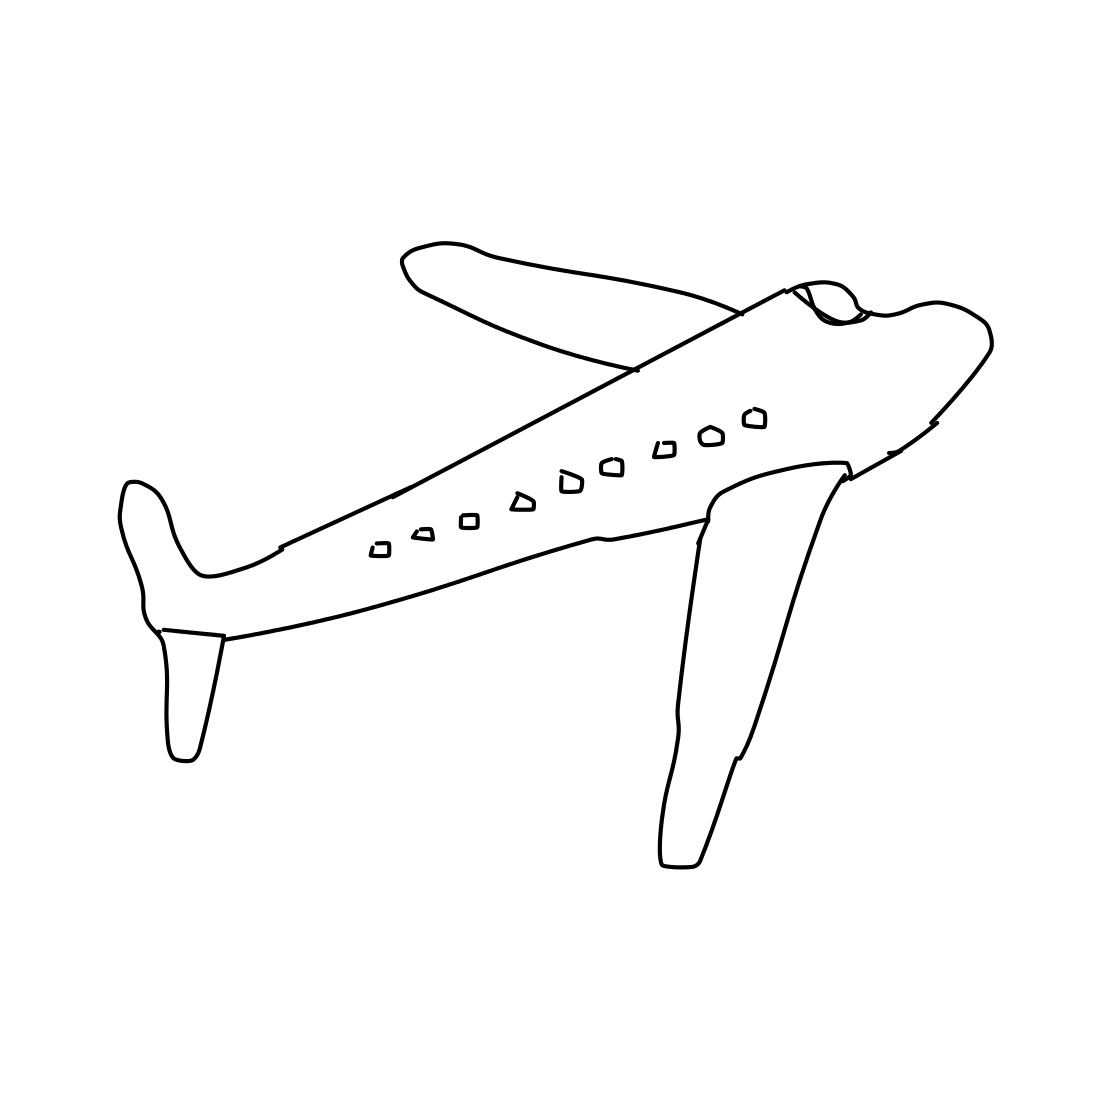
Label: airplane